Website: lowes
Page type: review-order
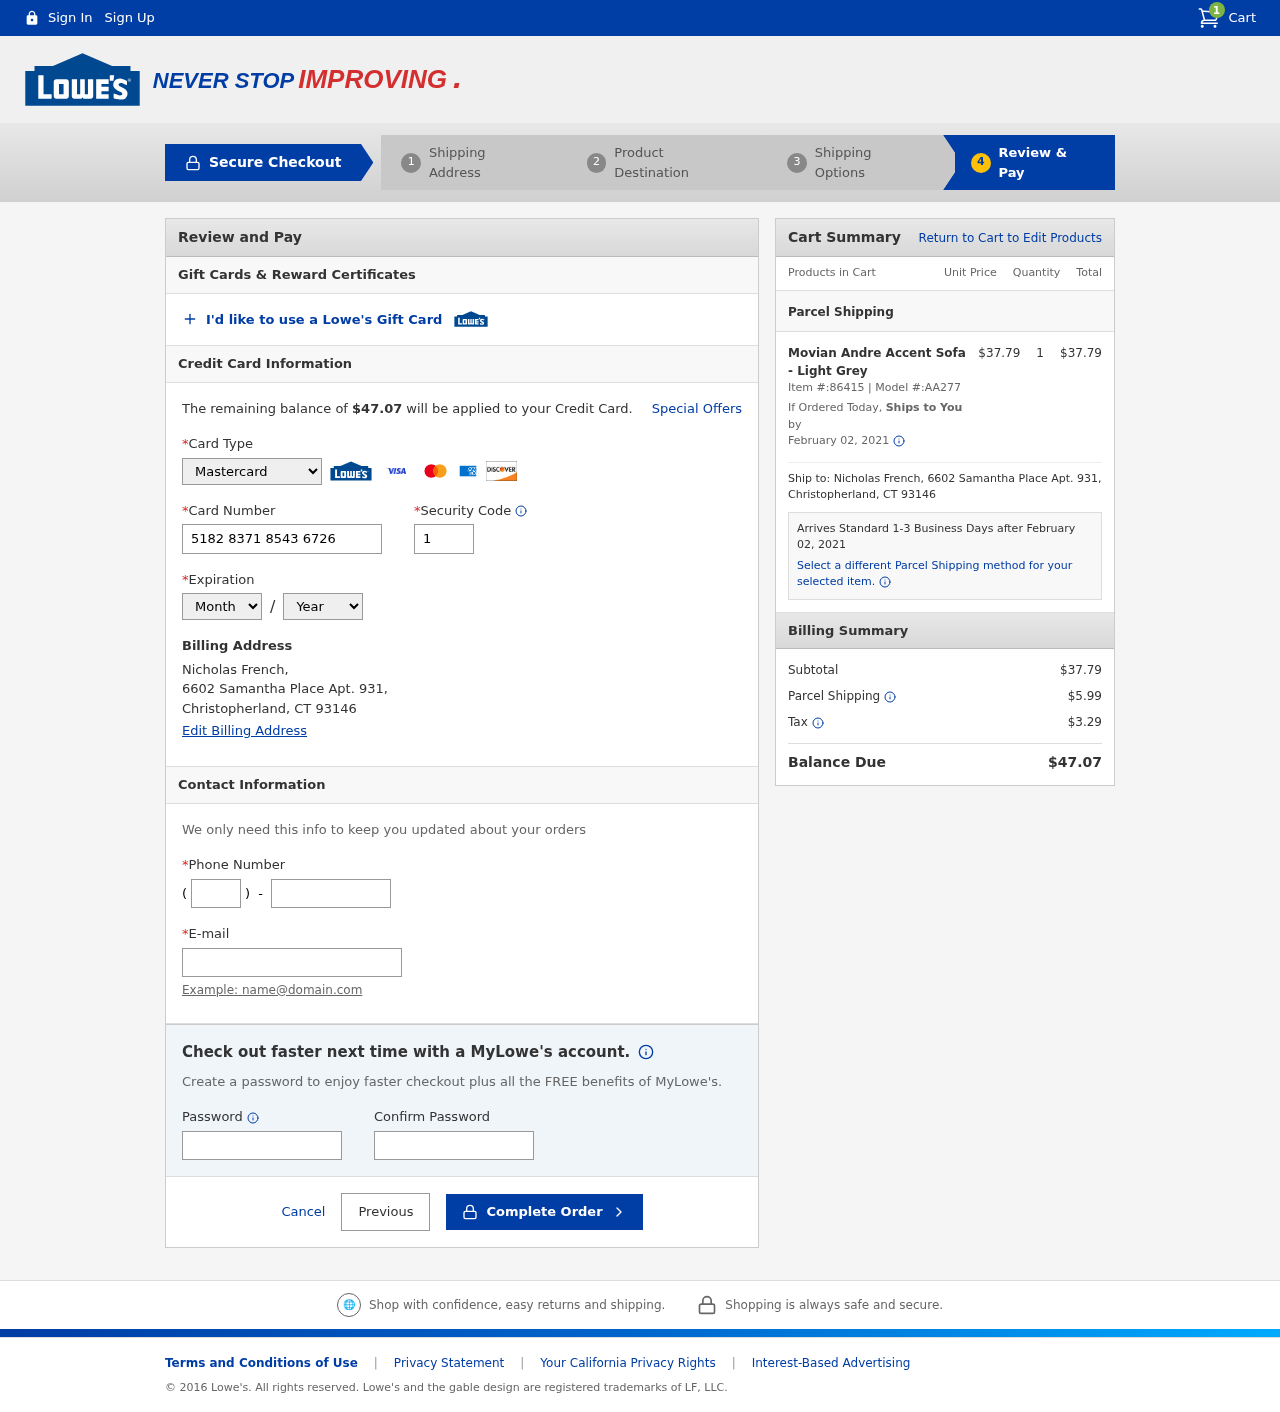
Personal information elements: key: PII_CARD_CVV
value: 112
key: PII_CARD_EXPIRY_MONTH
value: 08
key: PII_CARD_EXPIRY_YEAR
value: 26
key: PII_CARD_NUMBER
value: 5182 8371 8543 6726
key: PII_CARD_TYPE
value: Mastercard
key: PII_CITY
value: Christopherland
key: PII_EMAIL
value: nfrench@gmail.com
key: PII_FULLNAME
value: Nicholas French,
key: PII_PHONE
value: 7004573981
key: PII_PHONE_AREA
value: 700
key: PII_POSTCODE
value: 93146
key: PII_STATE_ABBR
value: CT
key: PII_STREET
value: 6602 Samantha Place Apt. 931
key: PII_STREET
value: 6602 Samantha Place Apt. 931,
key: PII_FULLNAME2
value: Nicholas French
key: PII_POSTCODE_FULL
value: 93146
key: PII_CITY_STATE
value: Christopherland, CT
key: PII_CITY_STATE_ZIP
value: Christopherland, CT 93146
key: PII_POSTCODE_NUMERIC
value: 93146
Product elements: key: PRODUCT1_NAME
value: Movian Andre Accent Sofa - Light Grey
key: PRODUCT1_PRICE
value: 37.79
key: PRODUCT1_QUANTITY
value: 1
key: PRODUCT1_ITEM_NUMBER
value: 86415
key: PRODUCT1_MODEL_NUMBER
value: AA277
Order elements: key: ORDER_NUM_ITEMS
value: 1
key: ORDER_TOTAL
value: $47.07
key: ORDER_SHIPPING_DATE
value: February 02, 2021
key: ORDER_SUBTOTAL
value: $37.79
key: ORDER_SHIPPING_DATE2
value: February 02, 2021
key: ORDER_SUBTOTAL2
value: $37.79
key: ORDER_SHIPPING_COST
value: $5.99
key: ORDER_TAX
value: $3.29